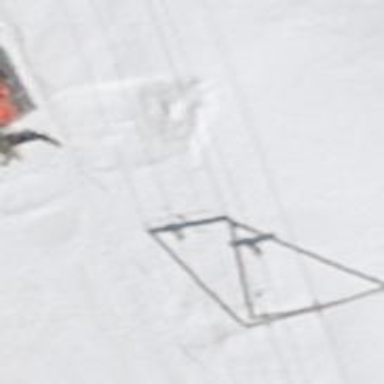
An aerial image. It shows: Pylon for aerialway.